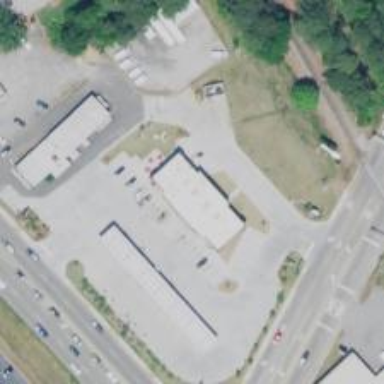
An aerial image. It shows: Convenience shop.